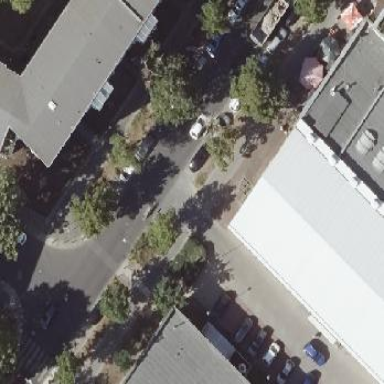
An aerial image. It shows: Street-side parking with parallel orientation on sett surface.